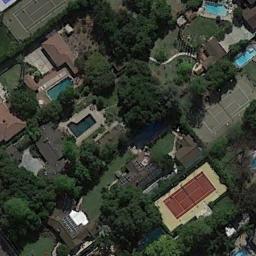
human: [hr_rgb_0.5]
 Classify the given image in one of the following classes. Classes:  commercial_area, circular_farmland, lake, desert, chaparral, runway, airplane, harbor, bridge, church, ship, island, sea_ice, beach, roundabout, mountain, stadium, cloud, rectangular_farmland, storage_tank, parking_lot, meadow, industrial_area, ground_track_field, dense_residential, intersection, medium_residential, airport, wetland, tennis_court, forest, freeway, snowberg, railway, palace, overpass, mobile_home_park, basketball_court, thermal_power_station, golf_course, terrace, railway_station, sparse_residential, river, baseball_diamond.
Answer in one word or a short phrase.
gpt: tennis_court